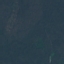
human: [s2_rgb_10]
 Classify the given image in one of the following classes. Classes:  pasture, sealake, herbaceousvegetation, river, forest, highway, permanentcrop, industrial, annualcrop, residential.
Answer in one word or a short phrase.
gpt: Forest